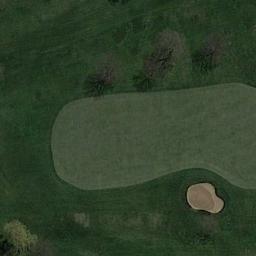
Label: golf_course